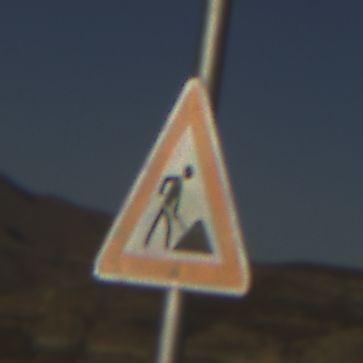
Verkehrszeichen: Arbeitsstelle
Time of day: SunriseSunset
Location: Outdoor (Nature)
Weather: Clear
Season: NotSpecified
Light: Natural